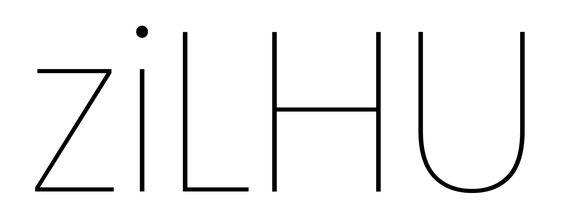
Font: Poppins-Thin